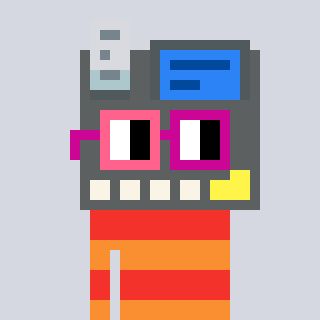
a pixel art character with square pink and red glasses, a cash register-shaped head and a orange-colored body on a cool background